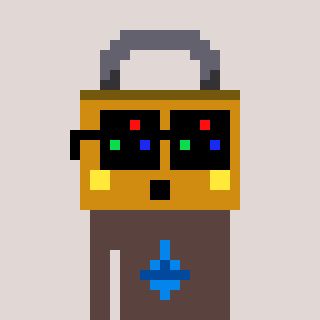
a pixel art character with square black sunglasses, a lock-shaped head and a darkbrown-colored body on a warm background